八年级 · 度量几何学
如图, $\triangle A B C$ 中, $A B=A C, A B$ 的垂直平分线交边 $A B$ 于 $D$ 点, 交边 $A C$ 于 $E$ 点,若 $\triangle A B C$ 与 $\triangle E B C$ 的周长分别是 $40 \mathrm{~cm}, 24 \mathrm{~cm}$, 则 $A B=$ $\mathrm{cm}$.

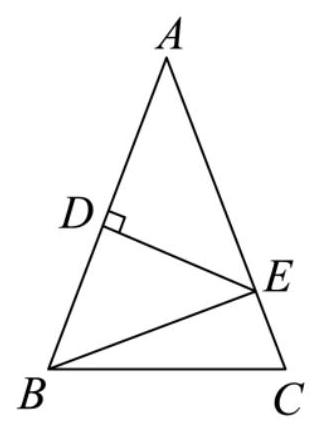
答案: 16